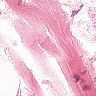
Metastatic tissue present: no